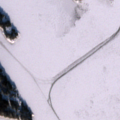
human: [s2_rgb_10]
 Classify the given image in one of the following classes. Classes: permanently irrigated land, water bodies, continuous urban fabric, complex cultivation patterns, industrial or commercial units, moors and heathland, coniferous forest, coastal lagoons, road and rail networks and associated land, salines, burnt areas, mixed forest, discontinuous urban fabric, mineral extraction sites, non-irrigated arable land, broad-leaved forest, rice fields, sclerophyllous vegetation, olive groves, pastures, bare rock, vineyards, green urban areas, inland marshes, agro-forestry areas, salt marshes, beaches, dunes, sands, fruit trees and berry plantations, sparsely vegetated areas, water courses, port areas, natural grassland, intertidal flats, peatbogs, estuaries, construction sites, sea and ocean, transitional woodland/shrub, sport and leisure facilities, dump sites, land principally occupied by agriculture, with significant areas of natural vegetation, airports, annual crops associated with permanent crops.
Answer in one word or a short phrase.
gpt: mixed forest, sea and ocean